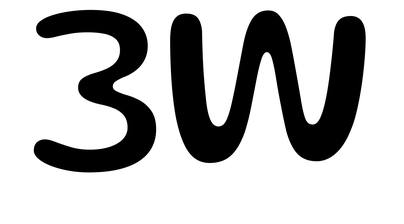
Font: Gluten_Regular